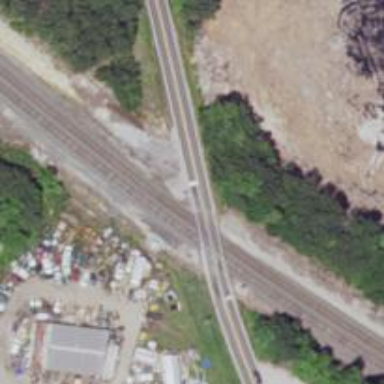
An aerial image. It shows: Level crossing on the railway with lights and gate.